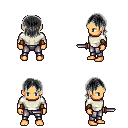
a pixel art fantasy rpg character, male body template, human, tanned skin, white long-sleeve shirt, metal pants, gray long bangs hairstyle, leather bracers, dagger, four views (front, back, left, right), 2x2 character sprite sheet, small pixel art, hard edges, no anti-aliasing